Question: I'm bulding app for the first time for android in eclipse. I have my own images which I have added to assets folder.
I want to put ImageView over UI but there isn't any of my images in resource chooser.

How to add images to appear in resource chooser?
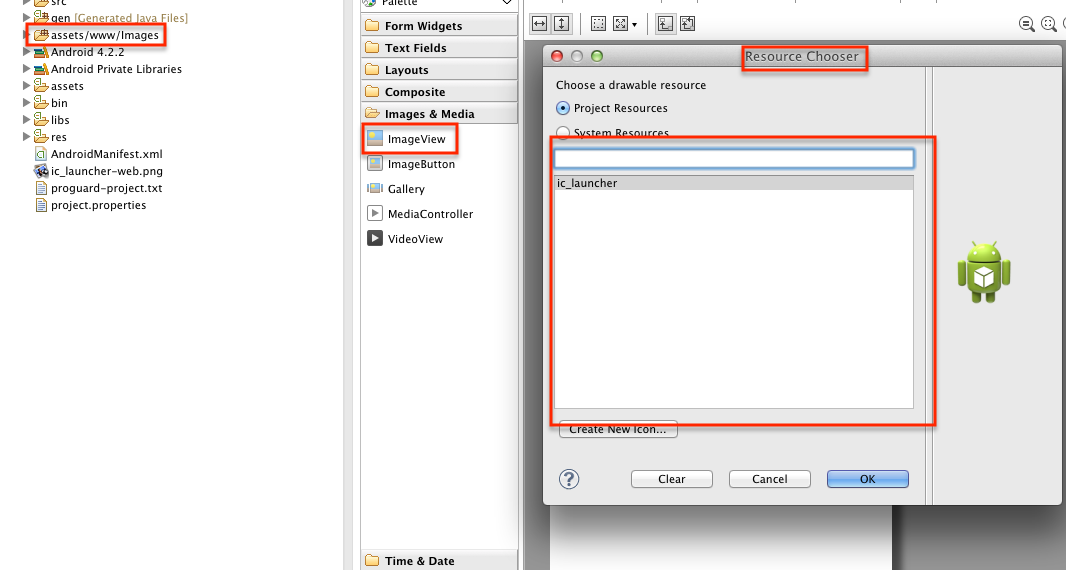
Answer: Put your image at res/drawable-hdpi.
Than you can see your image on resource chooser.
-